Current action and preconditions to check: path_clear

Your task: For each precondition in the list above, predict whether it will hold at this action.

Consider the current scene as observed from the mobile robot's camera, and analyze the predicted future states of all dynamic agents (e.g., people, animals, vehicles, or any moving entities) within the NEXT SECOND.

IMPORTANT: Only answer "very likely" if you are absolutely certain—based on strong, clear evidence—that a dynamic agent will violate the precondition in the predicted future state. Do NOT answer "very likely" for unlikely, ambiguous, or low-probability risks.

Ask yourself for each precondition: Is there a high probability, with clear and convincing evidence, that the predicted future states of any dynamic agent will interfere with the predicted future state of the currently executing action within the NEXT SECOND, causing that precondition to fail?

Assess the risk level based on these predictions. Use "likely" or "very likely" if motions create a clear risk of interference.

Use "neutral" or "improbable" if agents are nearby but their predicted paths are clearly diverging or non-conflicting.

Failure Risk Categories: "very improbable", "improbable", "neutral", "likely", "very likely"

Answer Format: Output ONLY the probability_of_failure value from these categories: "very improbable", "improbable", "neutral", "likely", "very likely"

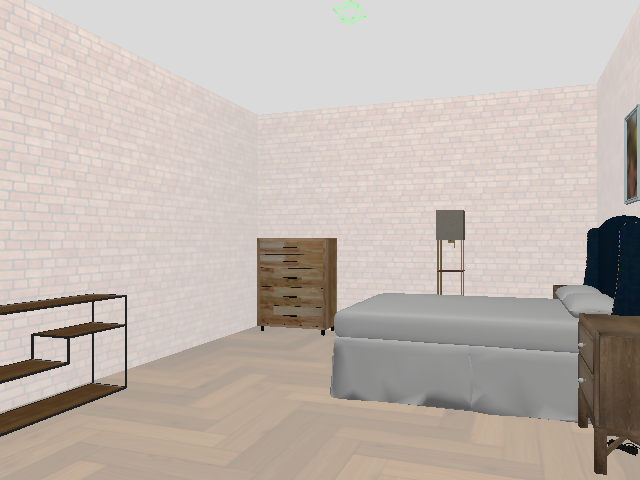

Answer: very improbable